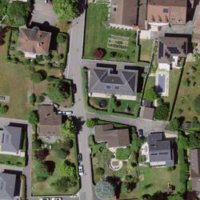
EUNIS habitat code: 54
Species observed at this site:
Beta vulgaris